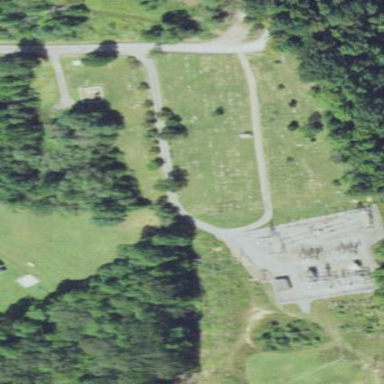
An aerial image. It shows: Cemetery.